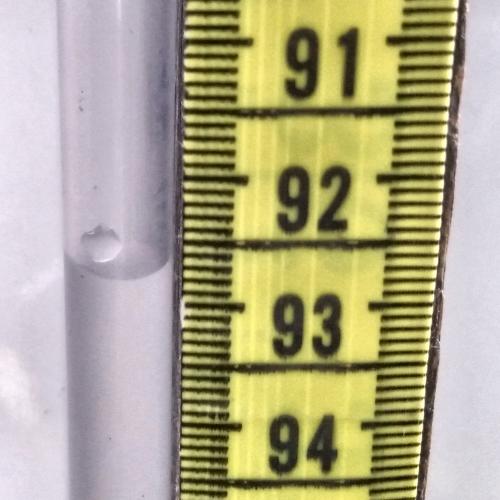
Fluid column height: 92.8 cm